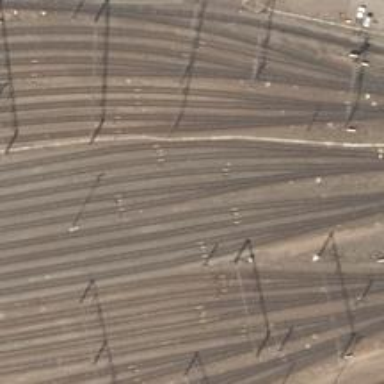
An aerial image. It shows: Railway yard used for servicing trains.